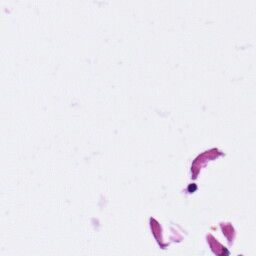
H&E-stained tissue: Pancreatic